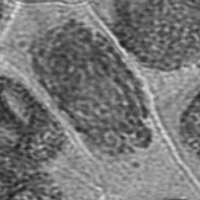
Label: prophase